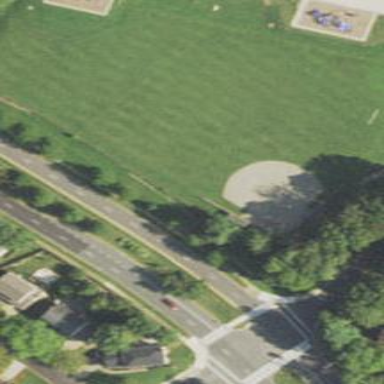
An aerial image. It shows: Baseball pitch for leisure and sports activities.